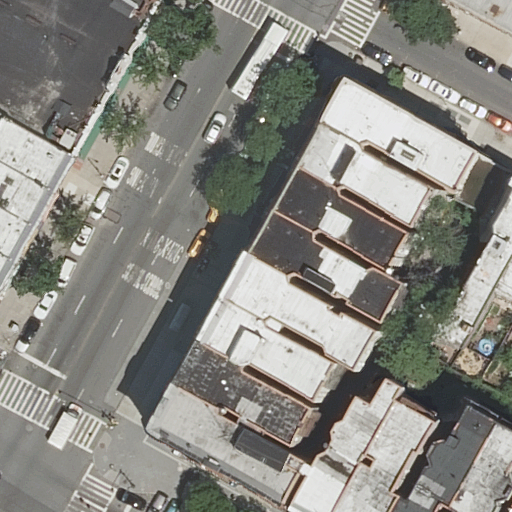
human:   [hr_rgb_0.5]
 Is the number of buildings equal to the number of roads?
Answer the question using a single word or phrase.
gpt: no

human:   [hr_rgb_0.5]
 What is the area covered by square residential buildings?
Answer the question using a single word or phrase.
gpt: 0m2

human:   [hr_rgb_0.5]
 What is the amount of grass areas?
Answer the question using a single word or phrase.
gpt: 0

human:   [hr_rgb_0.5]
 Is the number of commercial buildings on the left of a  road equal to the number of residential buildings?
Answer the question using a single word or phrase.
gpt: no

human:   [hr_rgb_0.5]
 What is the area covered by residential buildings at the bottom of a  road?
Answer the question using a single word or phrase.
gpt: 2740m2

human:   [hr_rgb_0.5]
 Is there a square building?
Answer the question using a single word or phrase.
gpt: no

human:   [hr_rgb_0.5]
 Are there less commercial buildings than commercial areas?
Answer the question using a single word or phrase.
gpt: no

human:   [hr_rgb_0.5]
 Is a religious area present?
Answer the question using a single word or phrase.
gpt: no

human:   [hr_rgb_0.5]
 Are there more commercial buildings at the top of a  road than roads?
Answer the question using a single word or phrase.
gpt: no

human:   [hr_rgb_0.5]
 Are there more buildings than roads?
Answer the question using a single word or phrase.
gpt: yes

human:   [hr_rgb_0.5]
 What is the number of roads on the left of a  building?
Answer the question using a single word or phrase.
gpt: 3

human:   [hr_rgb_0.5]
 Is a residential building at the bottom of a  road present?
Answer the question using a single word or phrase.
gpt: yes

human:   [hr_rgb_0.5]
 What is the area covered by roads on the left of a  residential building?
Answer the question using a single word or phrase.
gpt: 0m2

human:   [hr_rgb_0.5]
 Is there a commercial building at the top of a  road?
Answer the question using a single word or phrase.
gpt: no

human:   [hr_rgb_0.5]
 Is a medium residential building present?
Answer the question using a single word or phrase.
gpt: yes

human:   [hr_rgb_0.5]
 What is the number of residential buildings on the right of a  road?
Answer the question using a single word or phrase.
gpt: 16

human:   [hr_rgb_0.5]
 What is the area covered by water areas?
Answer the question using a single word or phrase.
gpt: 0m2

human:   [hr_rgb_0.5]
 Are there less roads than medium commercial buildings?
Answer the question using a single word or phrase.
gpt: no

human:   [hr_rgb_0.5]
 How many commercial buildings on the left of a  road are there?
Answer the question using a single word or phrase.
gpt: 0

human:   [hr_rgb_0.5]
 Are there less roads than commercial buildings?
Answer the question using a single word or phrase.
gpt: no

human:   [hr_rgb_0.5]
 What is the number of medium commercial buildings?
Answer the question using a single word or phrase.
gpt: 0

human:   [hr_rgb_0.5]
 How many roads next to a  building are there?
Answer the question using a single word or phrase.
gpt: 3

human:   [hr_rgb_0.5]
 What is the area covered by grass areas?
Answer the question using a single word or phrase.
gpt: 0m2

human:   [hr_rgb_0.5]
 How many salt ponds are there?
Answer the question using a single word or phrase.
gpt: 0

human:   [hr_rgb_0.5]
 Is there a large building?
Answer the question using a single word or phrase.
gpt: no

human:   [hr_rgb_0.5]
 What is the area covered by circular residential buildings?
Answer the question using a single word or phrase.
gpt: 0m2

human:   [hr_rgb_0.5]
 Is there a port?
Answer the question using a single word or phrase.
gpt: no

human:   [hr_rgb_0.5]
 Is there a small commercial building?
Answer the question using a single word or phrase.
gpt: no

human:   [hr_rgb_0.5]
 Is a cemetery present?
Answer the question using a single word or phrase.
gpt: no

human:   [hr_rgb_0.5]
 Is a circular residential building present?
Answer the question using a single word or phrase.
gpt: no

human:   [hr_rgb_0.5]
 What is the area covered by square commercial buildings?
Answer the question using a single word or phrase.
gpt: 0m2

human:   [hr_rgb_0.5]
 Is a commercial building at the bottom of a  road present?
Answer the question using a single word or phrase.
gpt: no

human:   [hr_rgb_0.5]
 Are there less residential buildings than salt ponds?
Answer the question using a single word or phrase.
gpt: no

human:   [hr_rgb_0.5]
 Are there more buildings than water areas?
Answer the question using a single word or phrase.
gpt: yes

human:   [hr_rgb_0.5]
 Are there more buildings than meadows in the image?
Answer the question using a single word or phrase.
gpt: yes

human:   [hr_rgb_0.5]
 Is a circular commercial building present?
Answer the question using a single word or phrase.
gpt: no